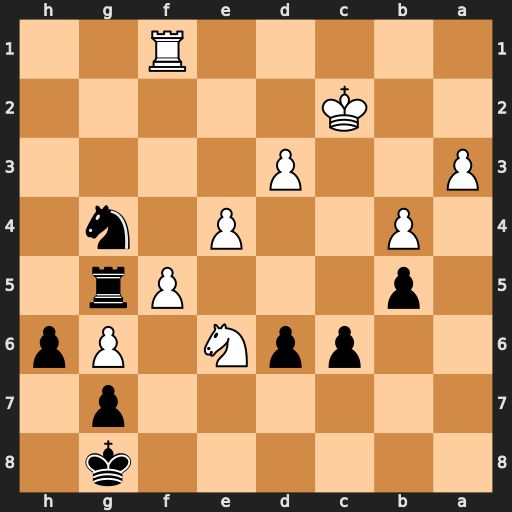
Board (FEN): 6k1/6p1/2ppN1Pp/1p3Pr1/1P2P1n1/P2P4/2K5/5R2
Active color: b
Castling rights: -
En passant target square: -
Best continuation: Ne3+ Kc1 Nxf1 Nxg5 hxg5